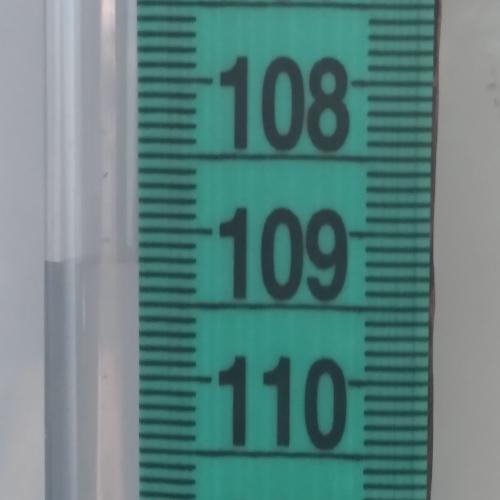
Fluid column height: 109.2 cm